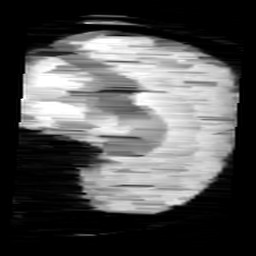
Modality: minIP
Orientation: sagittal
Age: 11
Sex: male
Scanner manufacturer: siemens
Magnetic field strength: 3 T
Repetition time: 0.027 s
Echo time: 0.02 s